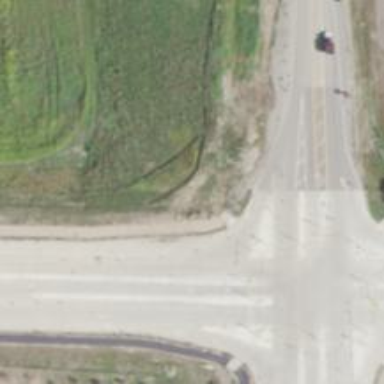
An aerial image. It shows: Marked road crossing.